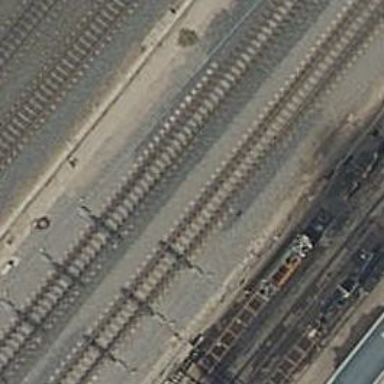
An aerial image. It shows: Railway with electrified contact lines.